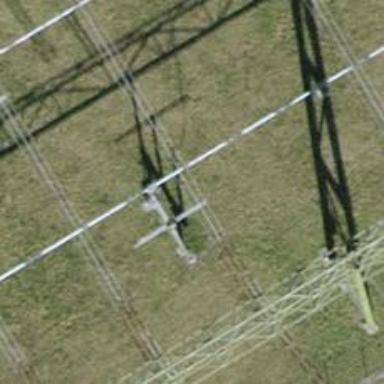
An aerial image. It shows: Switch used for power control.